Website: slack
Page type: payment
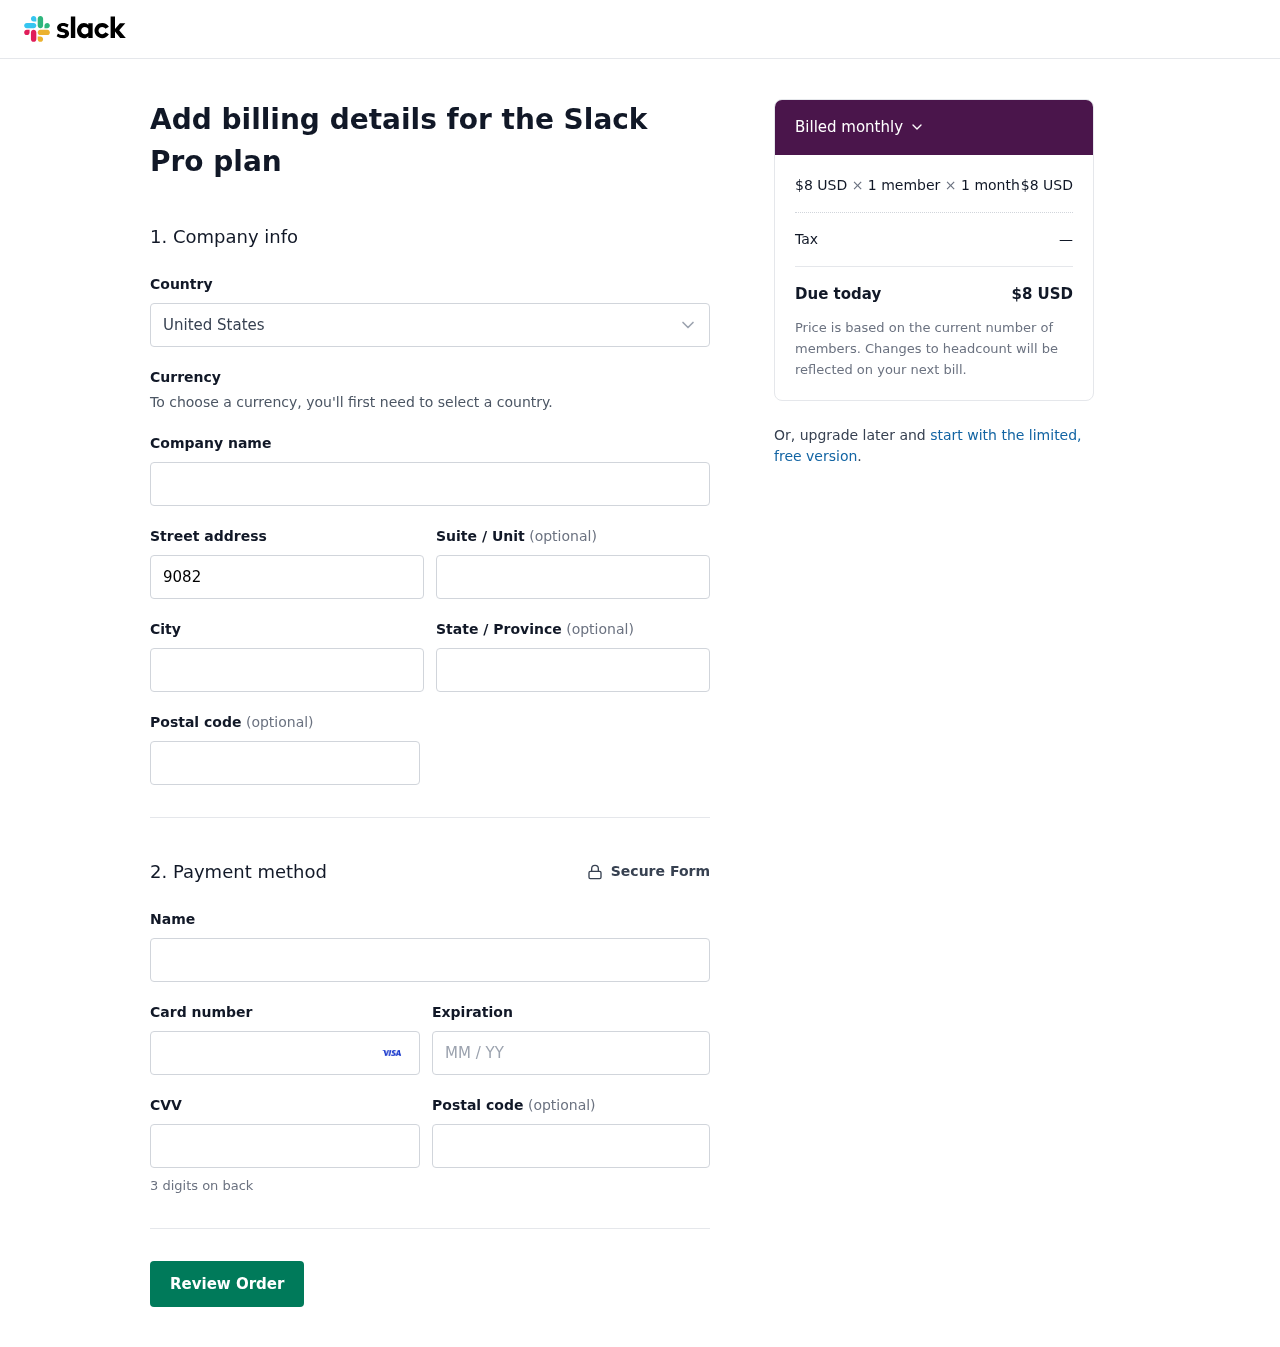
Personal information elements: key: PII_COUNTRY
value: United States
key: PII_STREET
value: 90820 Kayla Causeway
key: PII_STREET2
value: Suite 385
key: PII_CITY
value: South Jamesside
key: PII_STATE
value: South Dakota
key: PII_POSTCODE
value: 88290
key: PII_FULLNAME
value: Karen Wagner
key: PII_CARD_NUMBER
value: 4666 7773 5869 2051
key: PII_CARD_EXPIRY
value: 07/26
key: PII_CARD_CVV
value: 798
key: PII_POSTCODE2
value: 55530
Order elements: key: ORDER_PRICE_PER_MEMBER
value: $8 USD
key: ORDER_NUM_MEMBERS
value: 1 member
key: ORDER_NUM_MONTHS
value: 1 month
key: ORDER_SUBTOTAL
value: $8 USD
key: ORDER_TAX
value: —
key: ORDER_TOTAL
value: $8 USD